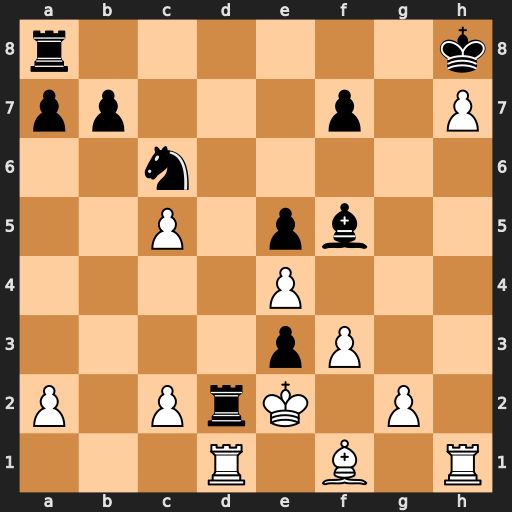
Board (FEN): r6k/pp3p1P/2n5/2P1pb2/4P3/4pP2/P1PrK1P1/3R1B1R
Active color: w
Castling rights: -
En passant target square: -
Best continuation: Rxd2 exd2 exf5 Rd8 Kd1